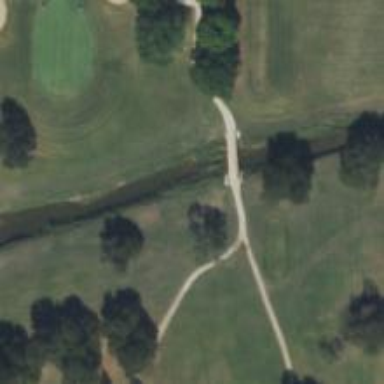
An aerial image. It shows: Path bridge over golf cartpath.